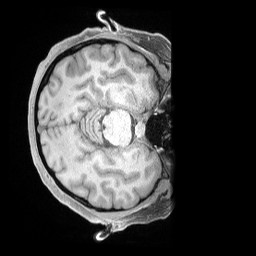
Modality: T1w
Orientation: axial
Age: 37
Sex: female
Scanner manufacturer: siemens
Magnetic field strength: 3 T
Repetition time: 2 s
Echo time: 0.00211 s